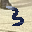
Label: 3